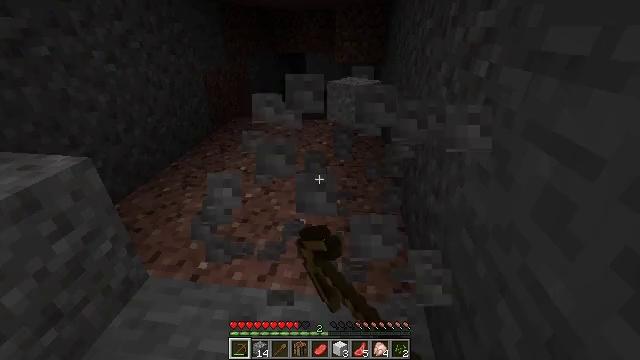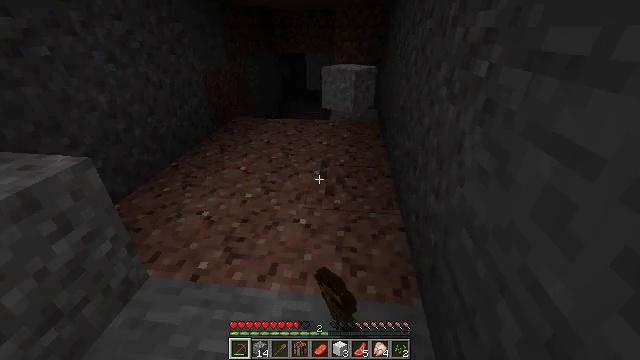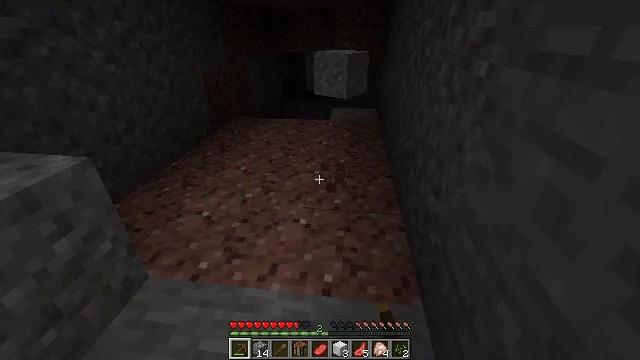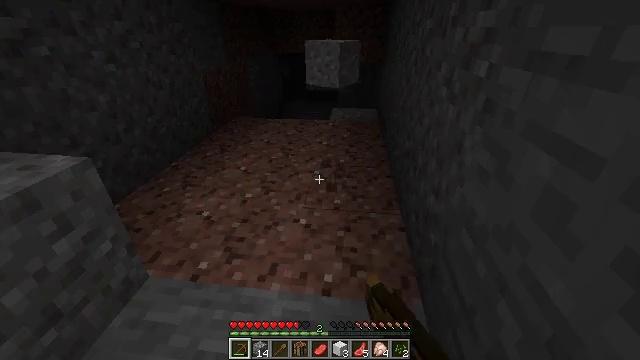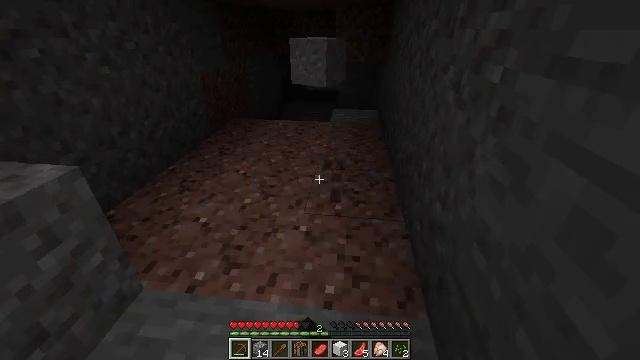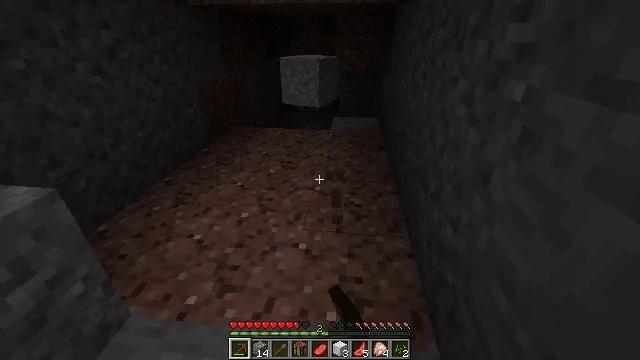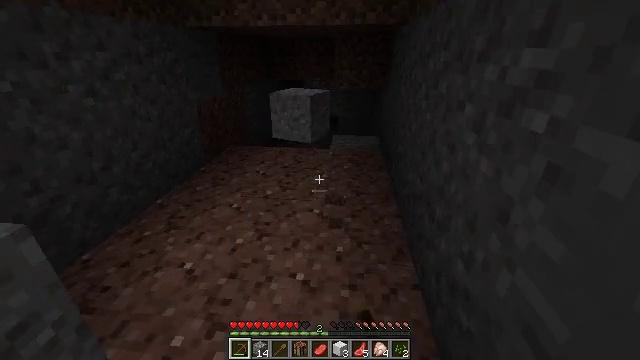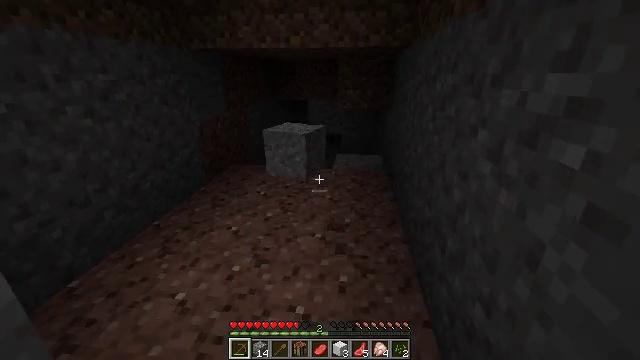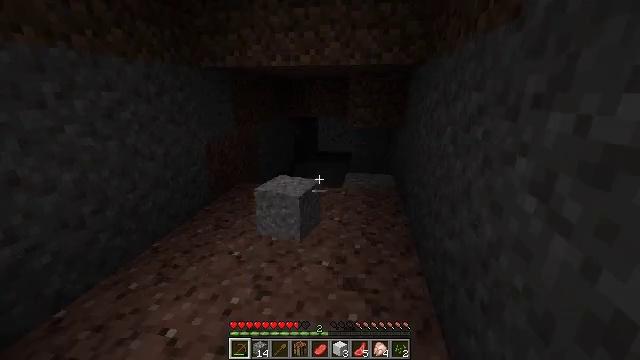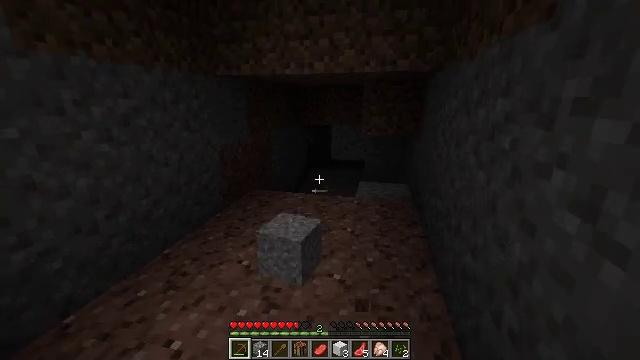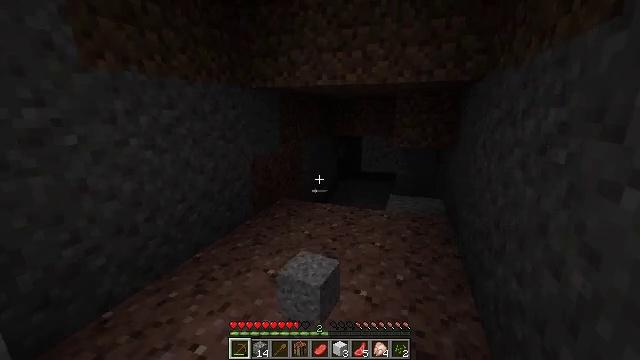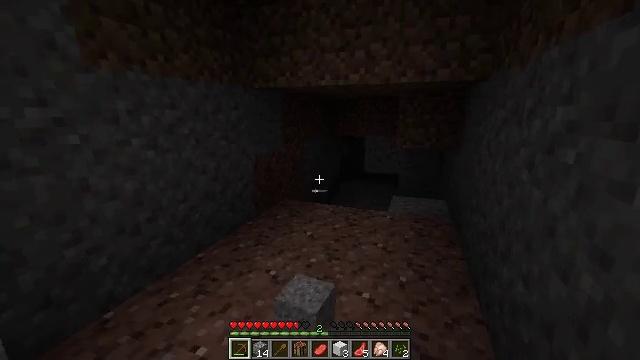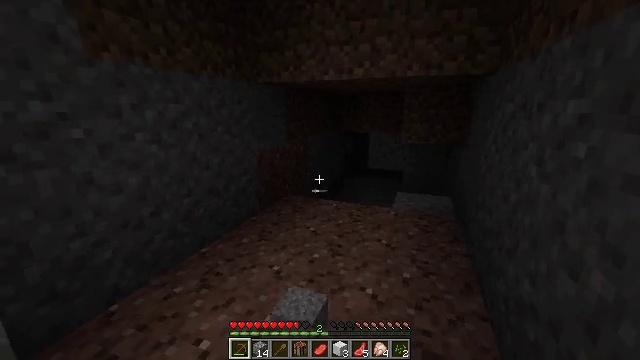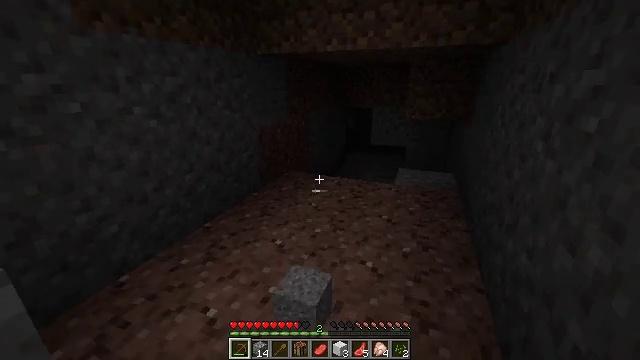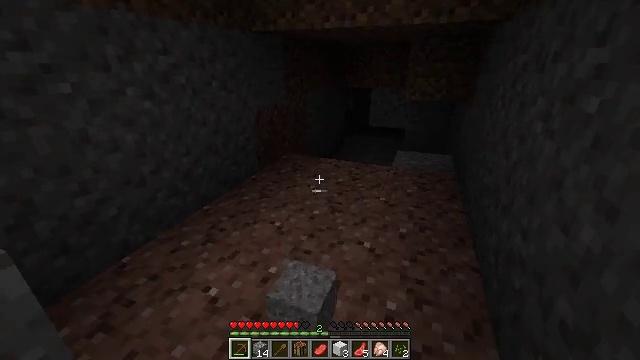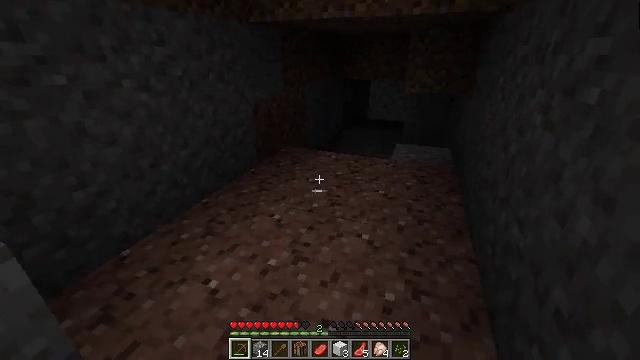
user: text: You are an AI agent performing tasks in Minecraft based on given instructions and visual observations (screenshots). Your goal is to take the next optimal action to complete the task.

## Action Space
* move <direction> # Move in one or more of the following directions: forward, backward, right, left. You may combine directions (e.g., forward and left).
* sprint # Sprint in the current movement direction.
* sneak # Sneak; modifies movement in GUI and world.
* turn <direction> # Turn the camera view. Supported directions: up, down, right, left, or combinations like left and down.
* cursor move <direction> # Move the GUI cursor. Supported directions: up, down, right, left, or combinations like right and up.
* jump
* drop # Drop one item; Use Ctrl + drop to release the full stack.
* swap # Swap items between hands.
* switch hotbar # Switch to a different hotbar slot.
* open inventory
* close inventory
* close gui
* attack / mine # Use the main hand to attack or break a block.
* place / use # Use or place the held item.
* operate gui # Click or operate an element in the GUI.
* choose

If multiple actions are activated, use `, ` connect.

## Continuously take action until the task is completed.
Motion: motion action
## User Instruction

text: Break the stone block.
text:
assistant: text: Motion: attack / mine
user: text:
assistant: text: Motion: attack / mine
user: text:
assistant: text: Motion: attack / mine
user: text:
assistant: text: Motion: move forward, attack / mine
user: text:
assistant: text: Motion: move forward, turn up, attack / mine
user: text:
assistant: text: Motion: move forward, turn up
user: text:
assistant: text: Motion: move forward, turn up
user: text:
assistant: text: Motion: turn left and up
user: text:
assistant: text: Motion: turn left and up
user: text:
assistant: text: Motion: turn left and up
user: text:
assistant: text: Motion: no_op
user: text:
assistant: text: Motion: no_op
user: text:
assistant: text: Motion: turn down
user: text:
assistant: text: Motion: turn down
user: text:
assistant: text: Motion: turn down
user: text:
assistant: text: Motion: move left, turn down
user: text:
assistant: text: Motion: move left, turn right and down
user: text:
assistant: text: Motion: move left, turn right and down
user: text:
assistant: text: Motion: move right, turn right
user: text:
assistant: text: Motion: move right, turn right and up
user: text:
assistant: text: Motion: move back and move right, turn right and up
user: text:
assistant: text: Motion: move back and move right
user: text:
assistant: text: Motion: move back and move right, turn left
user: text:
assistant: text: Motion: move back and move left, turn left and up
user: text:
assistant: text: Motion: move back and move left, turn left and up
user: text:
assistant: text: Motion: move left, turn left
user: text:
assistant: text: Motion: move left, turn left
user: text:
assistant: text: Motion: move left, turn left
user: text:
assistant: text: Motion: turn left and down
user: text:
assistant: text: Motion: turn left and down